Interaction volume radius: 10 \u00c5
Interaction volume height: 10 \u00c5
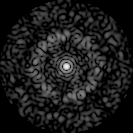
Disorder parameter: 0.8101